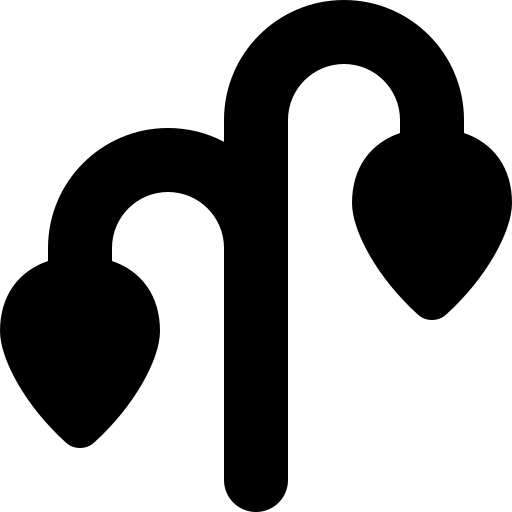
Tags: icon, FontAwesome, fa-icon, solid, plant, wilt